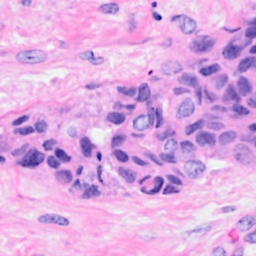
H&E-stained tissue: Breast